Aerial crown-view tile of a tropical tree (Barro Colorado Island, Panama), acquired 20250715:
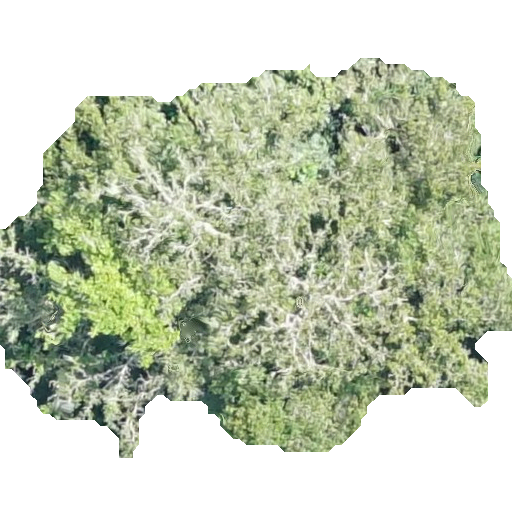
Species: Prioria copaifera
GBIF accepted scientific name: Prioria copaifera
Crown area: 231.877 m²